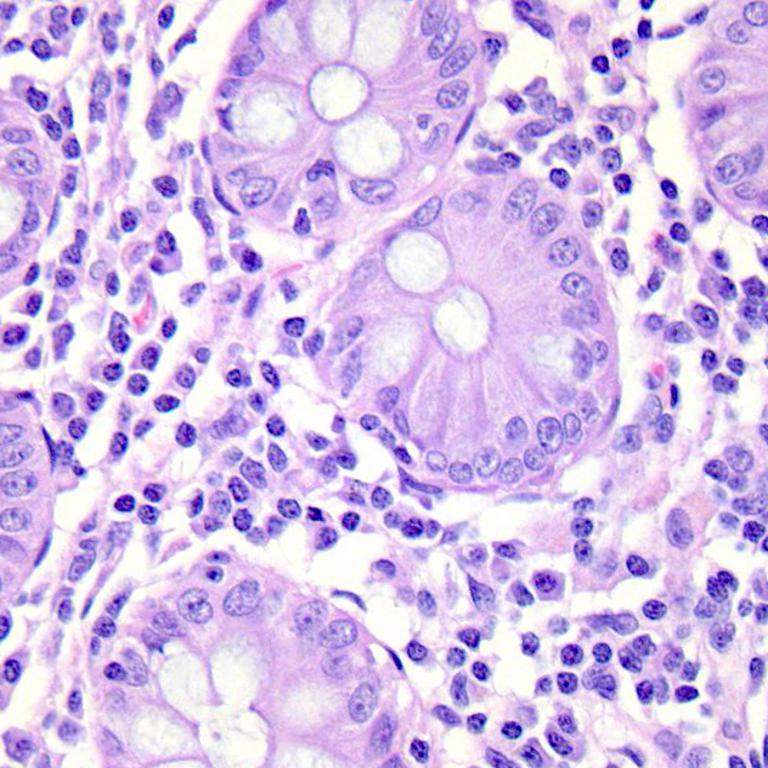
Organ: colon
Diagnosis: benign